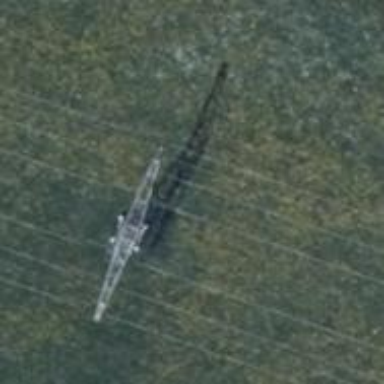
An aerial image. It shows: Power tower.